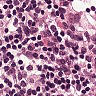
Metastatic tissue present: no